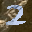
Label: 2